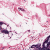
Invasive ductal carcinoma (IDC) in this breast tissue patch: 0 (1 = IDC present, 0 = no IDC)